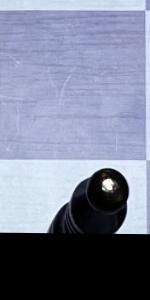
Label: Bishop_Black